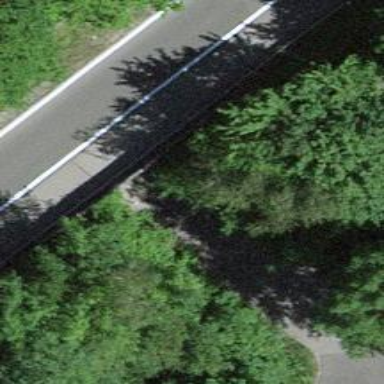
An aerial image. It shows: Asphalt path.